The plot shows how the frequency content of a bearing vibration signal evolves over time (STFT spectrogram). Based on the visible evidence, which condition applies: normal, inner_race, outer_race, ball?
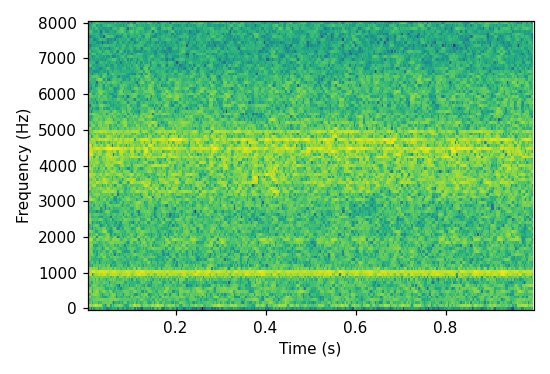
Answer: outer_race